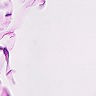
Metastatic tissue present: no